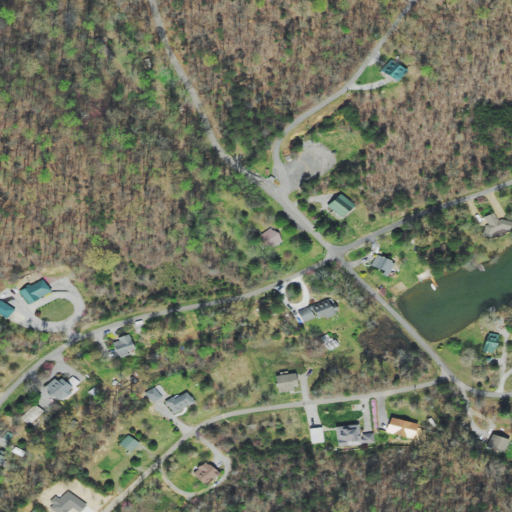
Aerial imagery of gap in Tennessee named McKinney Gap containing deciduous forest, open development, mixed forest, low intensity development, pasture, shrub, medium intensity development, open water, and grassland